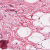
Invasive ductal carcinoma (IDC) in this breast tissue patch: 0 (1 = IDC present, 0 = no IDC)